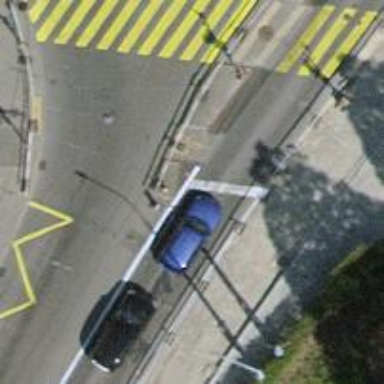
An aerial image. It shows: Road crossing with traffic signals and island.